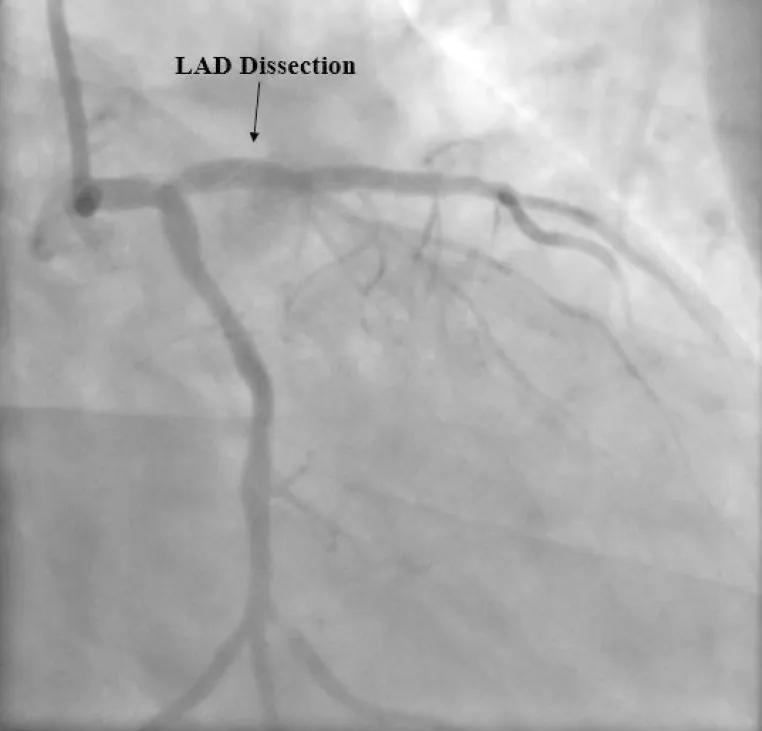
Coronary angiography demonstrates a linear image consistent with coronary
dissection (arrow) in the left anterior descending (LAD) artery.
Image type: radiology (x_ray)